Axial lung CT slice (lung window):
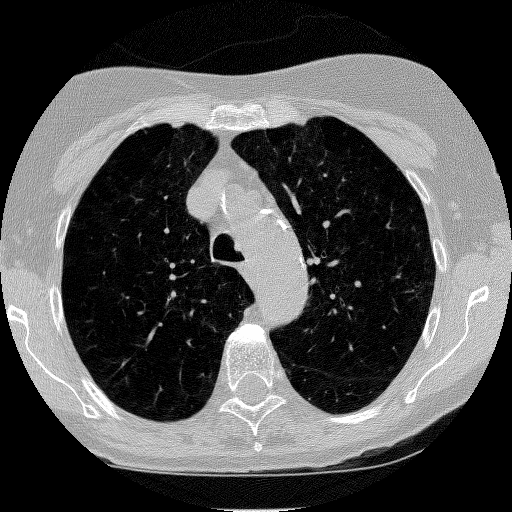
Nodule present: no